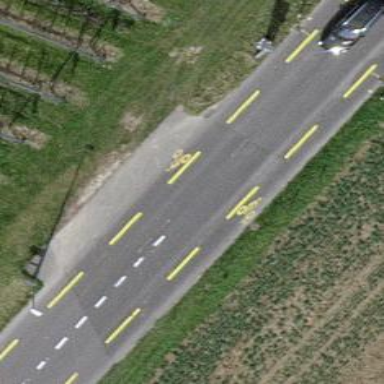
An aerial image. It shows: Tertiary road with asphalt surface including cycle lane.